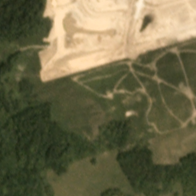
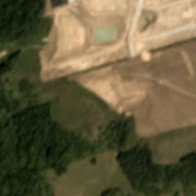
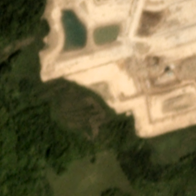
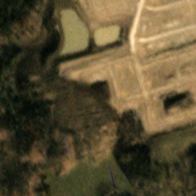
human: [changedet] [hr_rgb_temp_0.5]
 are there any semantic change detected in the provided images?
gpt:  deforestation occured at the bottom .

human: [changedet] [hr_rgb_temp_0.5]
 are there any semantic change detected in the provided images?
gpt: lakes  appeared in the upper left side of the scene .

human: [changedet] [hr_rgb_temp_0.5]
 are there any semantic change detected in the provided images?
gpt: vegetation is replaced by the clear land and roads appeared .

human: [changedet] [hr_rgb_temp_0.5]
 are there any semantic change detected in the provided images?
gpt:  many trees are removed and roads are built .

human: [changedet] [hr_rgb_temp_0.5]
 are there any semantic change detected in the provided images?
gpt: clear land replaced the greenland and road appeared .